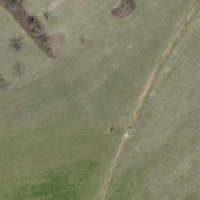
EUNIS habitat code: 52
Species observed at this site:
Phaneroptera falcata
Pseudochorthippus parallelus
Himantoglossum hircinum
Chorthippus biguttulus